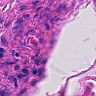
Metastatic tissue present: no